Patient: sex F, age 29
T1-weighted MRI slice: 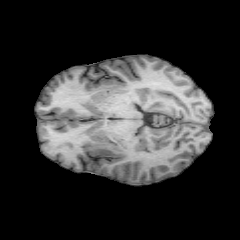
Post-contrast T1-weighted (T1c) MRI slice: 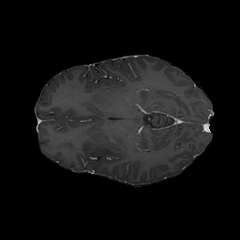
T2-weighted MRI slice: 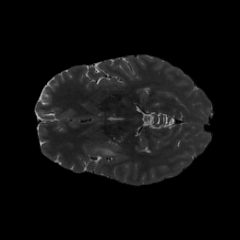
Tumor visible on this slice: yes
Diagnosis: Astrocytoma, IDH-mutant
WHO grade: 2